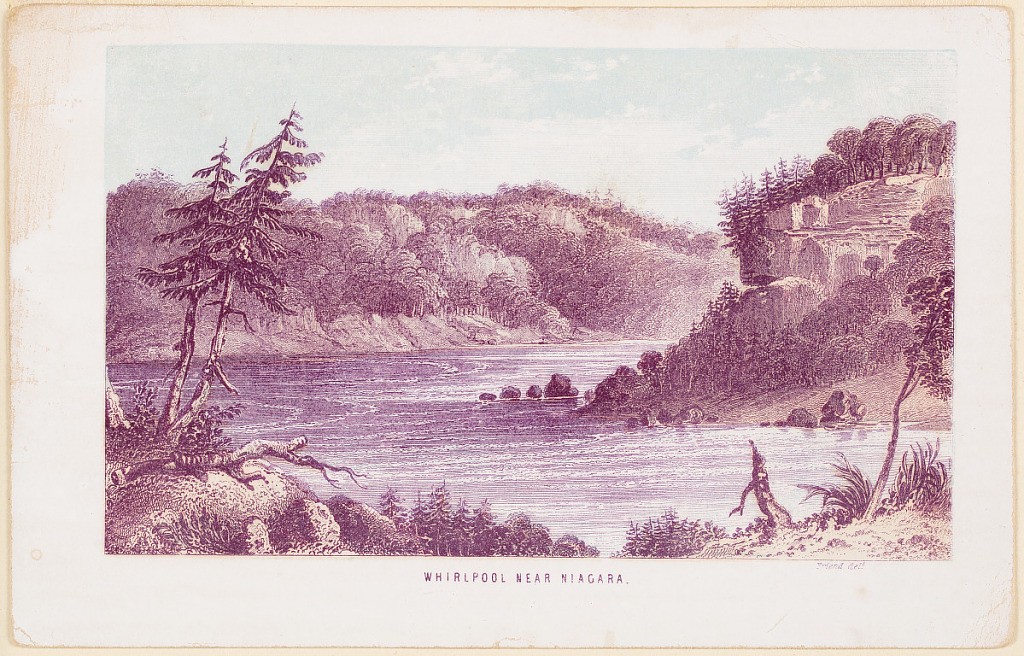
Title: Whirlpool near Niagara
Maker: D. Friend, American
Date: ca. 1857
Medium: Color lithograph
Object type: Print
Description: Horizontal rectangle